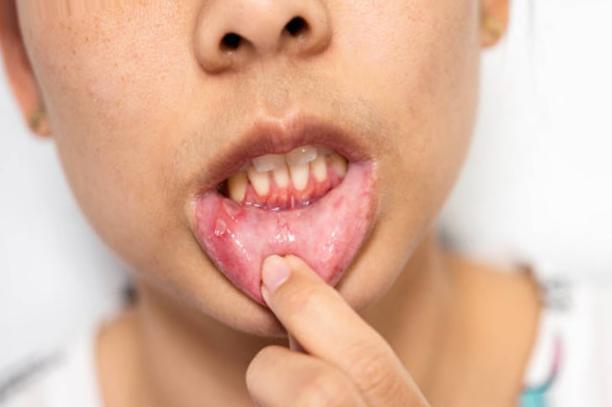
Condition: Mouth Ulcer